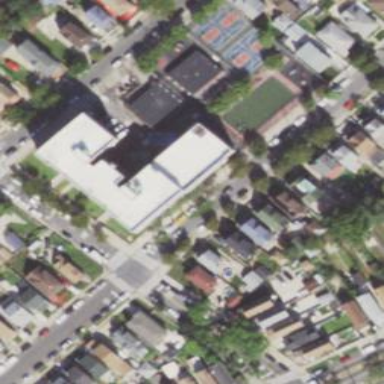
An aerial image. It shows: School building.